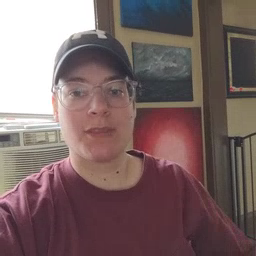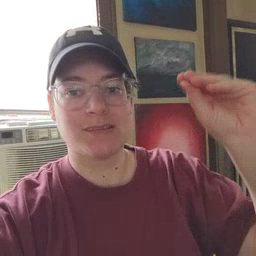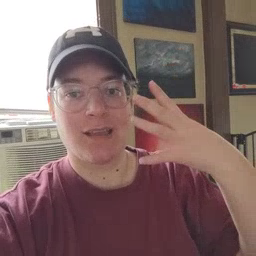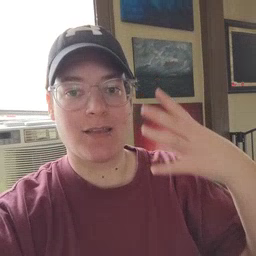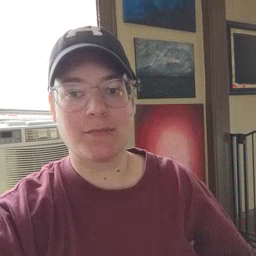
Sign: sun